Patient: sex M, age 58
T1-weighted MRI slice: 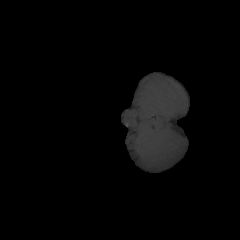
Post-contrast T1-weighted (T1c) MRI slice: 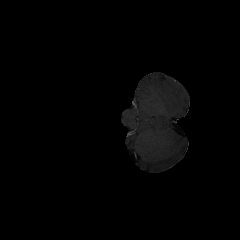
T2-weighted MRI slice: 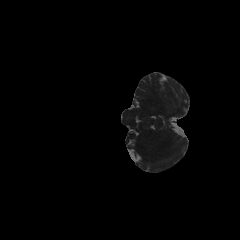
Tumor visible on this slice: no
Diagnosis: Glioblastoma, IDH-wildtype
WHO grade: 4